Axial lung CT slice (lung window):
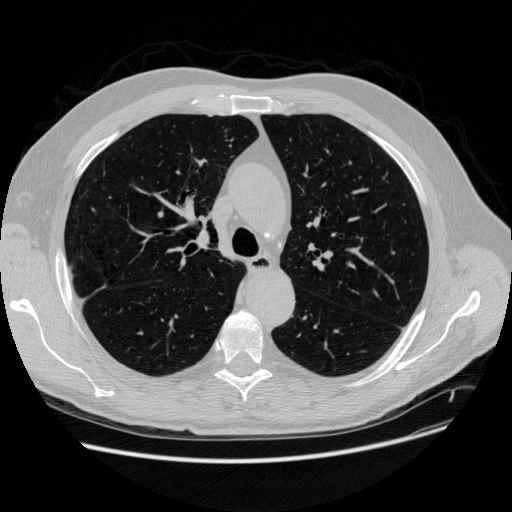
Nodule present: no